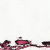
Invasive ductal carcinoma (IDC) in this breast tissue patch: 0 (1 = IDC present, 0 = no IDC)